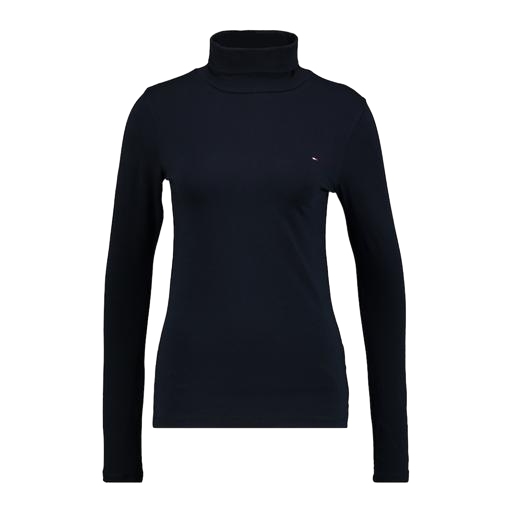
skinny-fit stretch polo shirt, blue skinny-fit stretch polo shirt, skinny-fit polo shirt, white background